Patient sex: F
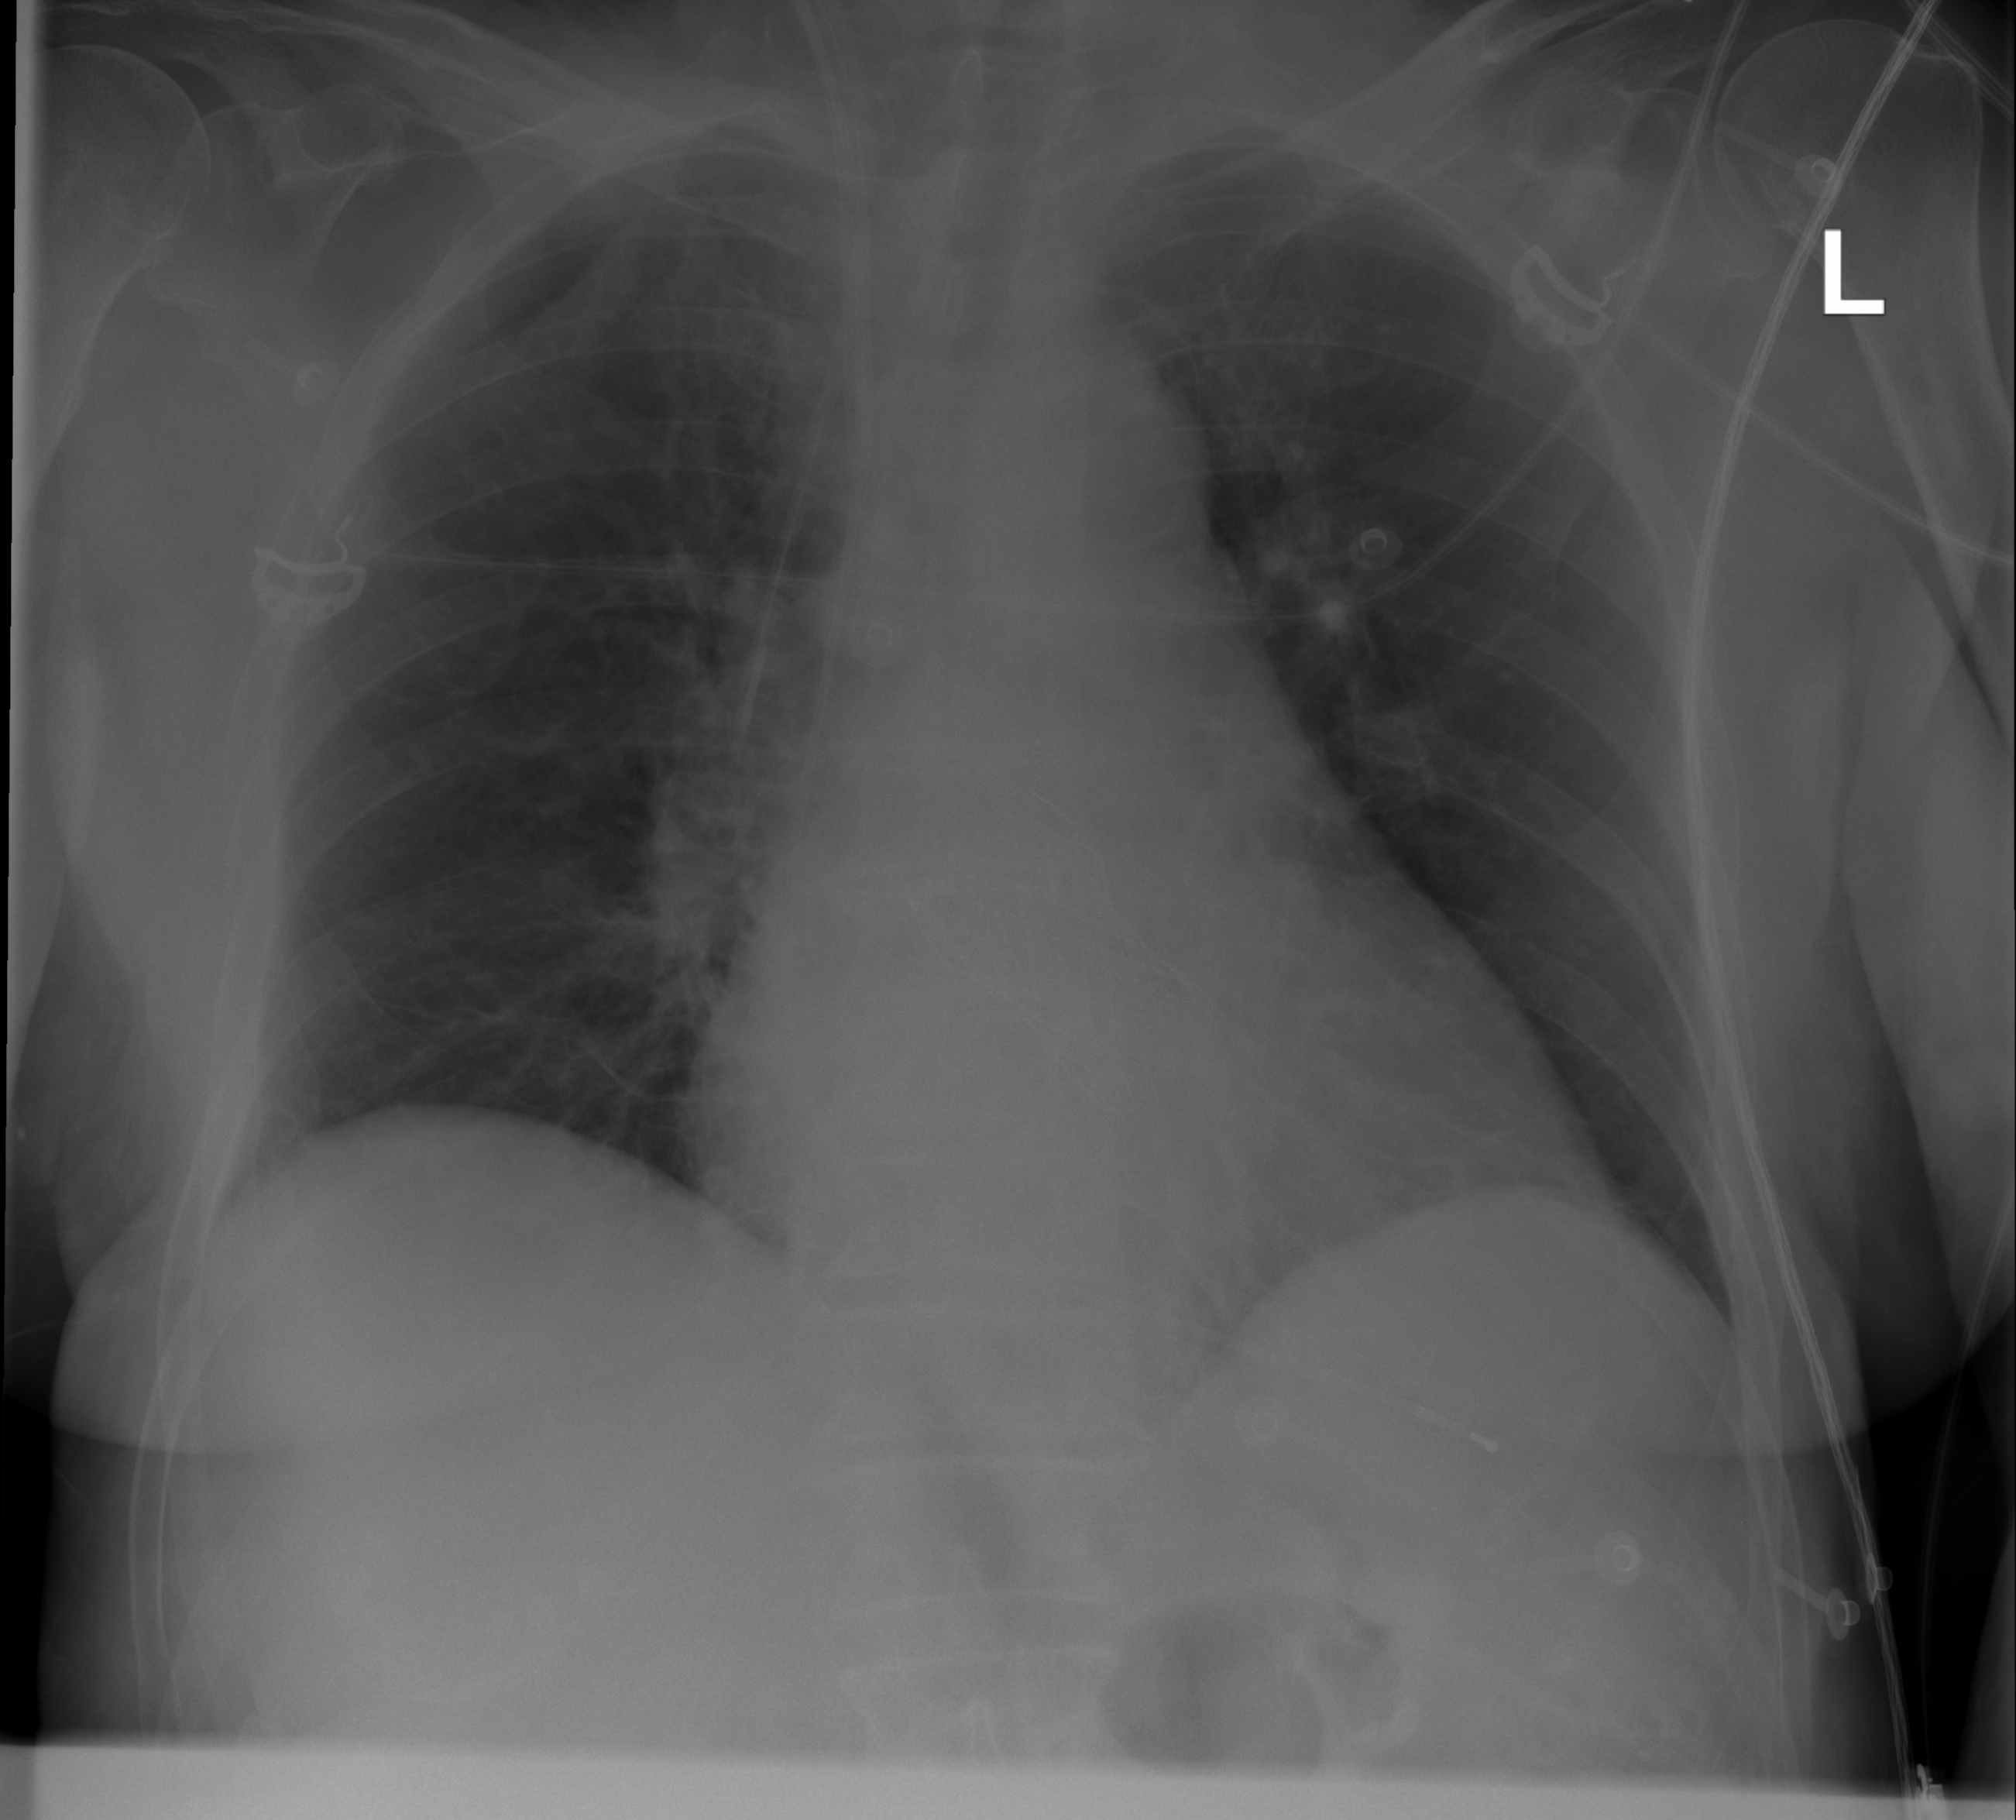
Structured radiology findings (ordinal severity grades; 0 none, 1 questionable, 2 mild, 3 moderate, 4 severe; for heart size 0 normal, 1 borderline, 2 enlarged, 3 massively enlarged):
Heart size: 1
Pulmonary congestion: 0
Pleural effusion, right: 0
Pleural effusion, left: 0
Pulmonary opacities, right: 0
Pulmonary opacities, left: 0
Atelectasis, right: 1
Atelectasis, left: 1